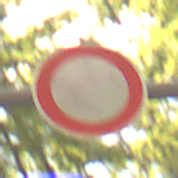
Verkehrszeichen: VerbotFahrzeugeAllerArt
Umgebung: Outdoor, Nature
Tageszeit: Midday
Wetter: PartlyCloudy
Licht: Natural
Jahreszeit: NotSpecified
Kontrast: LowContrast